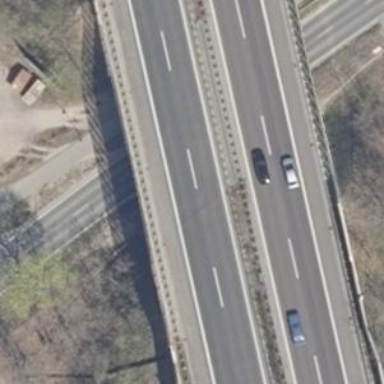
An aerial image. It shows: Concrete bridge over motorway.